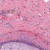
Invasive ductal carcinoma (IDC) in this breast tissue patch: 0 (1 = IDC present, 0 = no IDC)